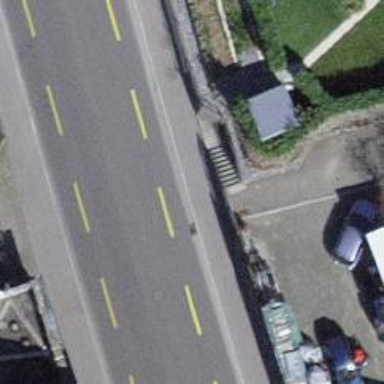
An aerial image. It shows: Set of steps on the road.